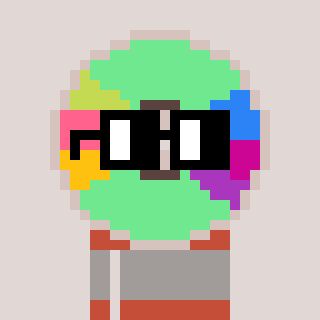
a pixel art character with square black glasses, a cd-shaped head and a rust-colored body on a warm background